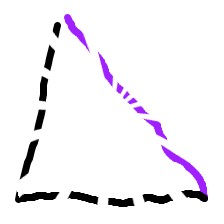
Shape: triangle